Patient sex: F
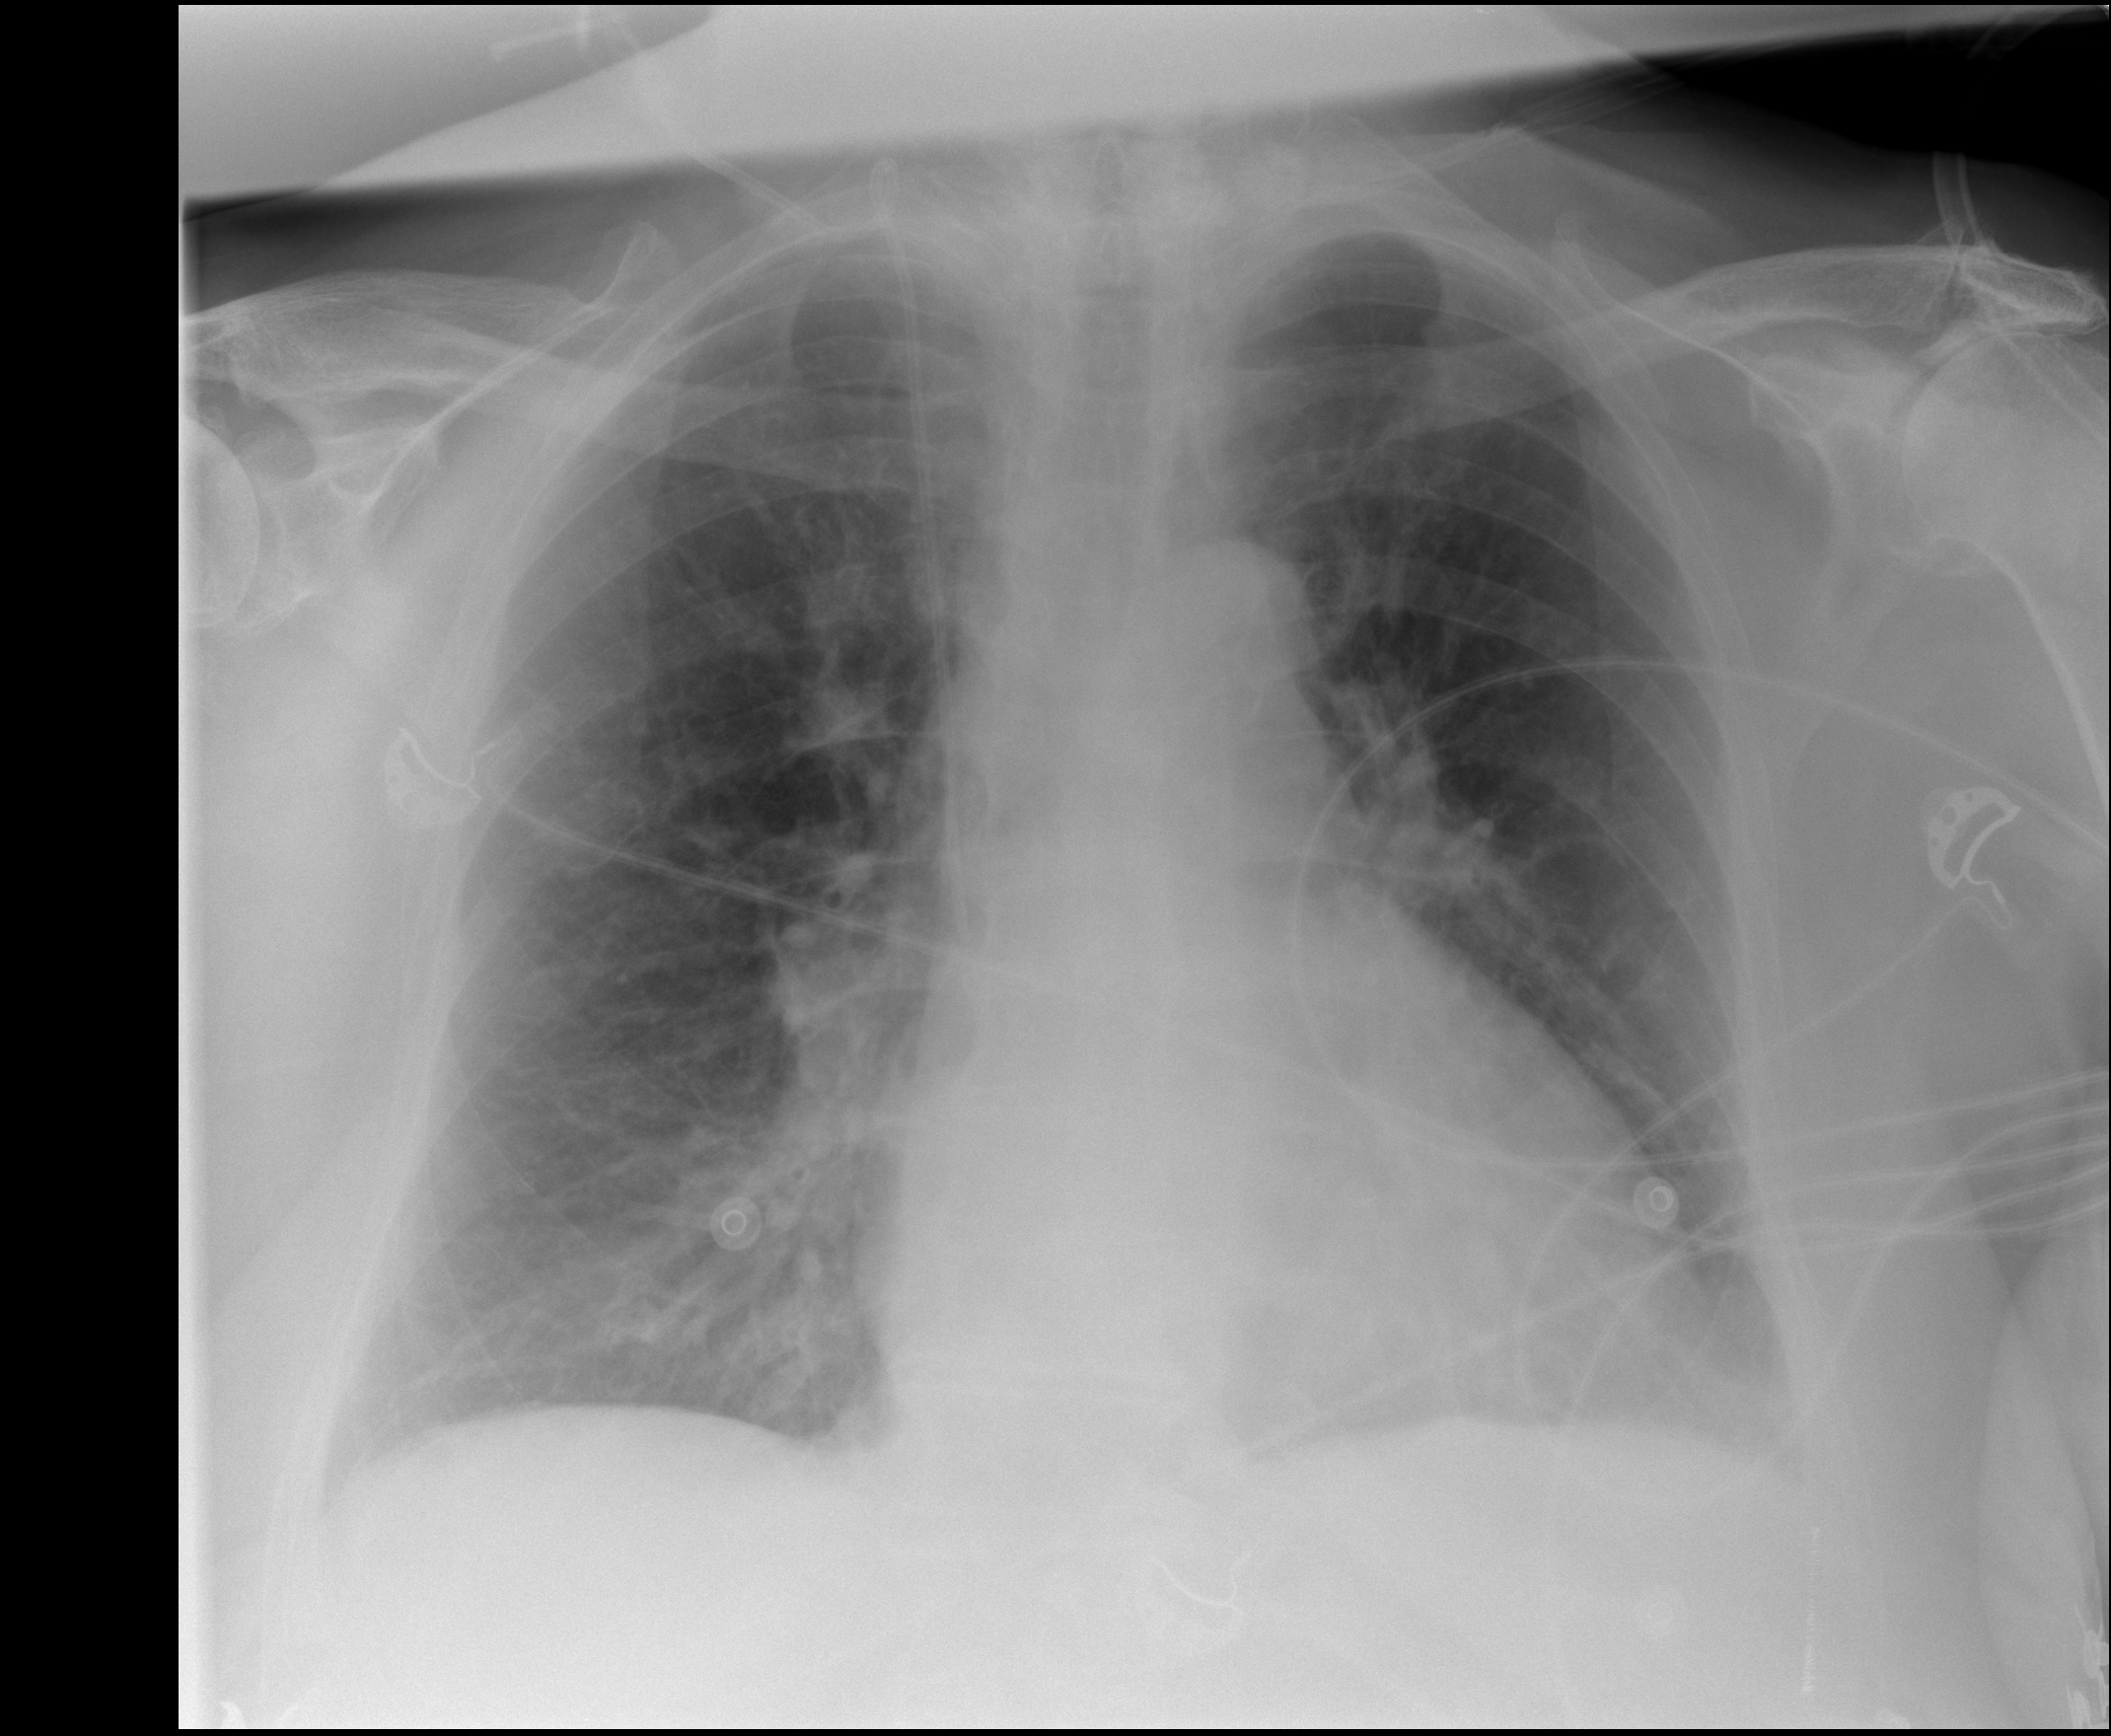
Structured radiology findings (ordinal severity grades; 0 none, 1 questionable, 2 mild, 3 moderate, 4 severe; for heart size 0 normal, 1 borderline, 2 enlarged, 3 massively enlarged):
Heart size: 1
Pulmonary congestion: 0
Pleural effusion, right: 0
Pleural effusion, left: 0
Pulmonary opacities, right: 1
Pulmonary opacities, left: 0
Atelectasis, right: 2
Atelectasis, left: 1